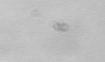
Label: camera_spot